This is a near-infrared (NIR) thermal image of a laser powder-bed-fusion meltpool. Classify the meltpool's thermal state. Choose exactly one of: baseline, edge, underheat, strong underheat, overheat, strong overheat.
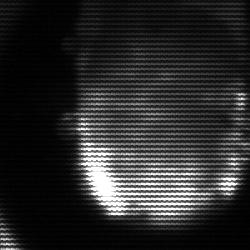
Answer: baseline